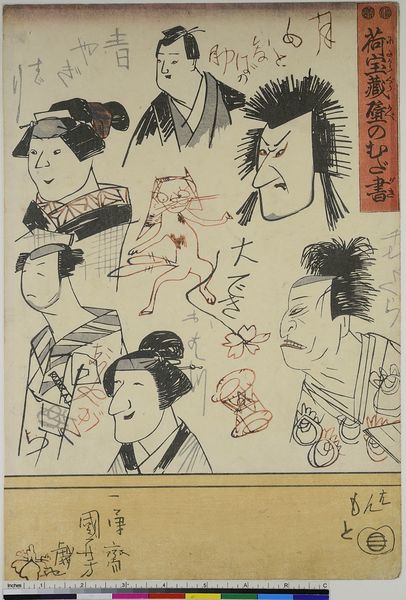
Titel: Krakeleien an der Speicherwand
Künstler: Utagawa Kuniyoshi
Standort: Hamburg
Institution: Museum für Kunst und Gewerbe Hamburg
Schlagwörter: blume, köpfe, männer, zeichnung, bildnis, portrait, lächeln, holzschnitt, japan, schrift, karikatur, japonismus, japanisch, schriftzeichen, katze, druckgraphik, druckgrafik, karrikatur, bleistift, kunst, zeit, schauspieler, farbholzschnitt, schauspielerin, kritzelei, kimono, samurai, graffiti, kabuki, edo, konterfei, reproduktionen, druckerzeugnisse, porträt, japanbegeisterung